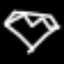
Label: diamond